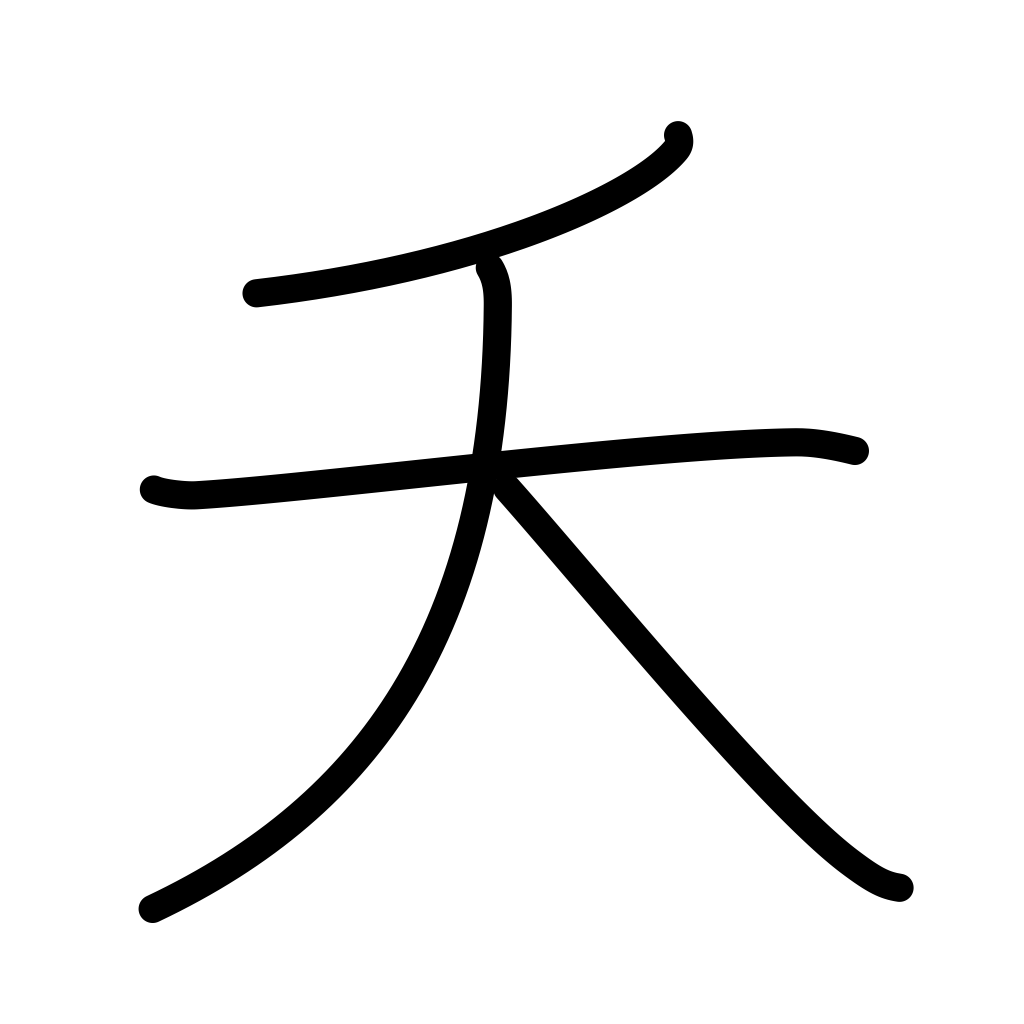
Meaning: early death, calamity